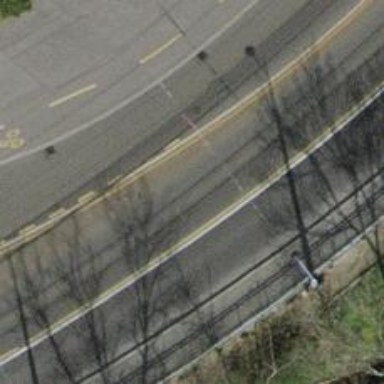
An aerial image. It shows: Service road with trolley wire.